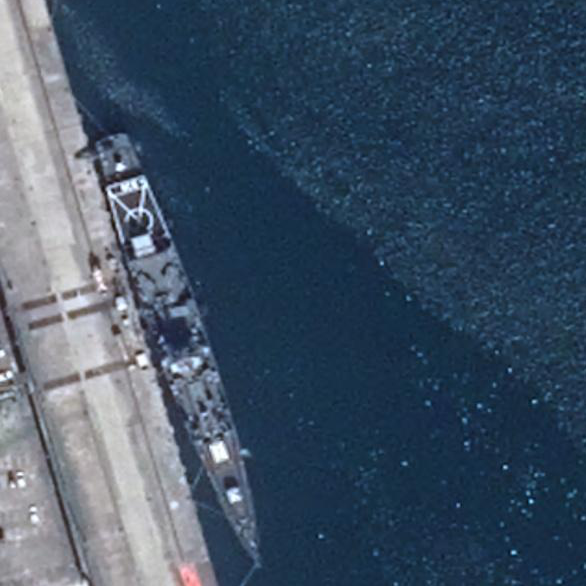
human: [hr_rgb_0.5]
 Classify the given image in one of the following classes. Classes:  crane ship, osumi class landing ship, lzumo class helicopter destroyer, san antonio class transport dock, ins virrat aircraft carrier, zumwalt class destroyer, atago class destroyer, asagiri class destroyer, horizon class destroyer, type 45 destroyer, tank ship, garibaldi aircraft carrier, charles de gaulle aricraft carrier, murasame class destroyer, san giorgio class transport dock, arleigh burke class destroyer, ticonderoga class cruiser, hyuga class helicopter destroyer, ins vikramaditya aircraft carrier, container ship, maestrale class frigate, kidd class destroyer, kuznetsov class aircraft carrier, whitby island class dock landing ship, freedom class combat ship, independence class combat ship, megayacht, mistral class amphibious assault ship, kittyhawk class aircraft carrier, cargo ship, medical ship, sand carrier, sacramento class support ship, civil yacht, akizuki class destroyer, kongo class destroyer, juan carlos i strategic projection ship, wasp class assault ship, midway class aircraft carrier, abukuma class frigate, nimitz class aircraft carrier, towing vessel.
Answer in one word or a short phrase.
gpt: Kidd class destroyer